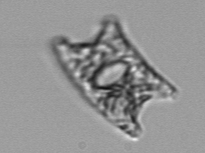
Label: Eucampia